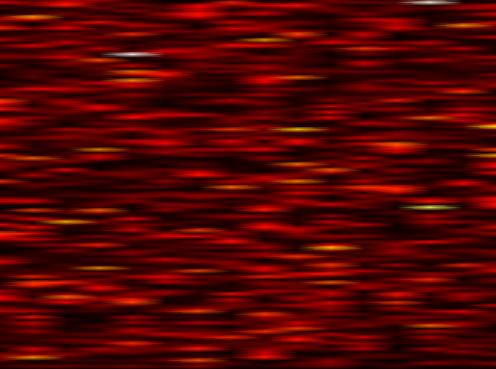
Label: OFDM